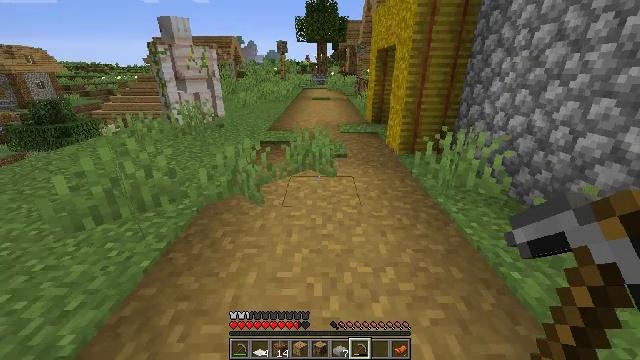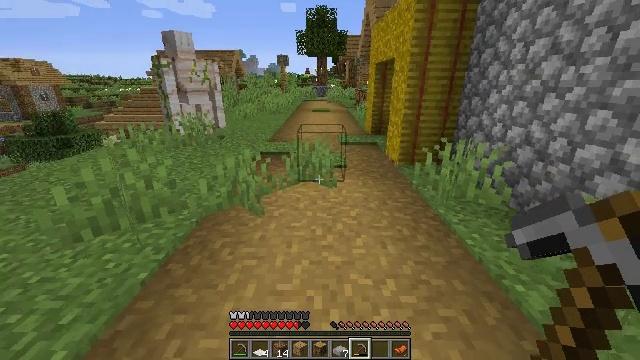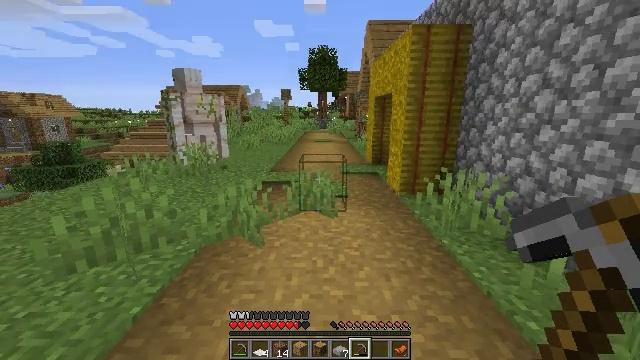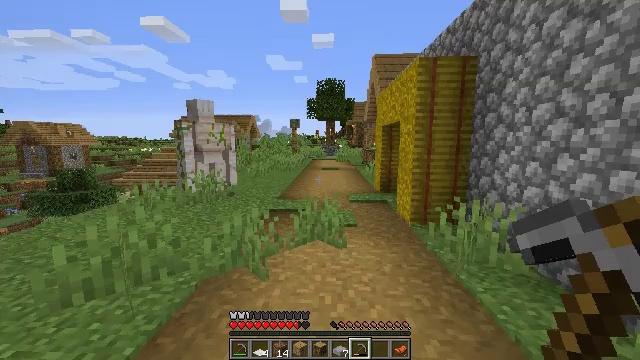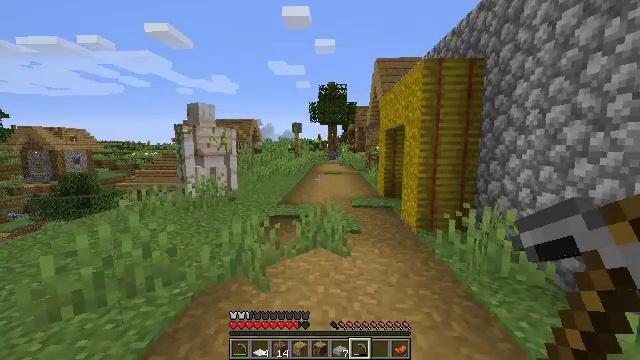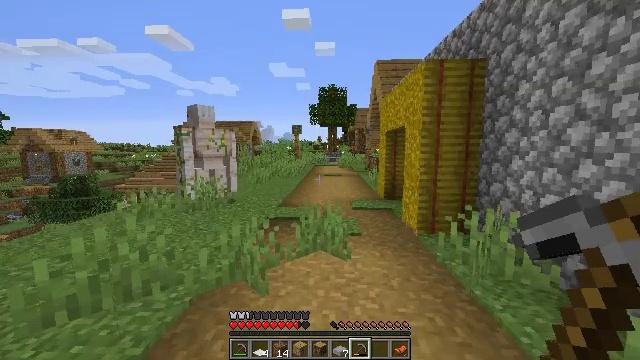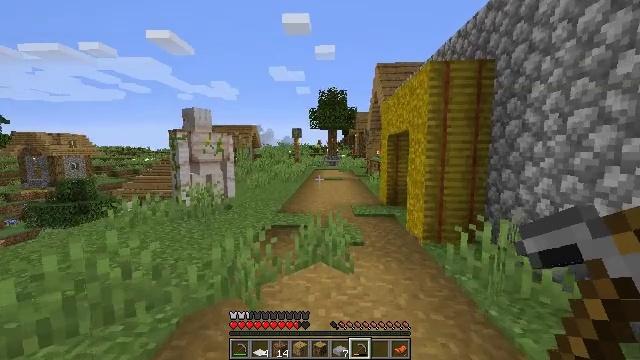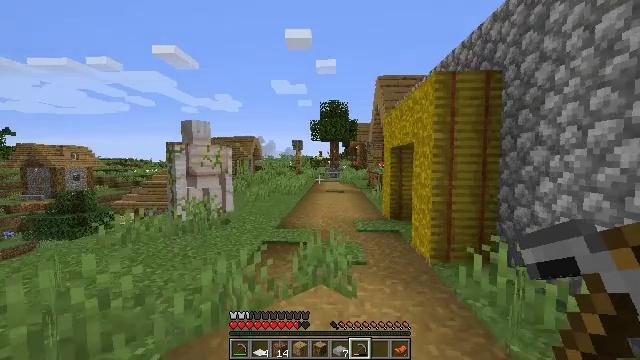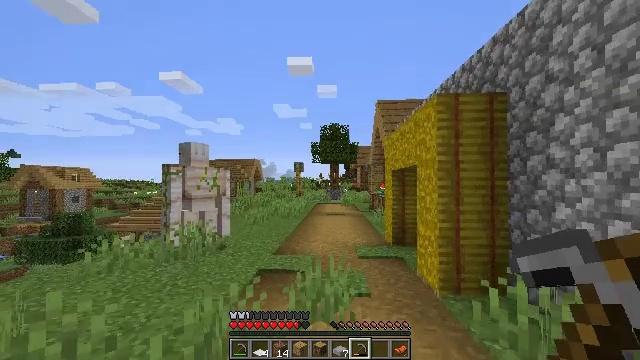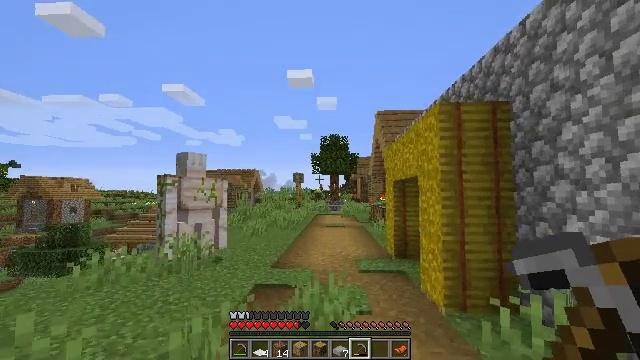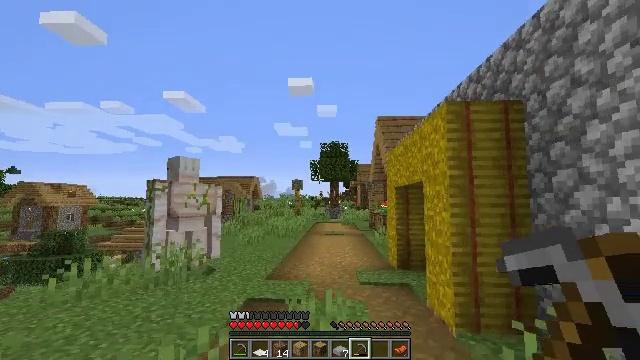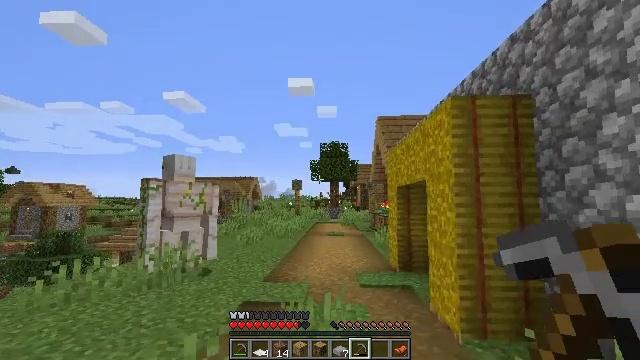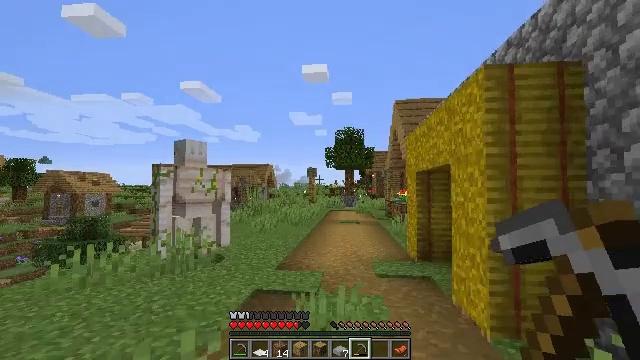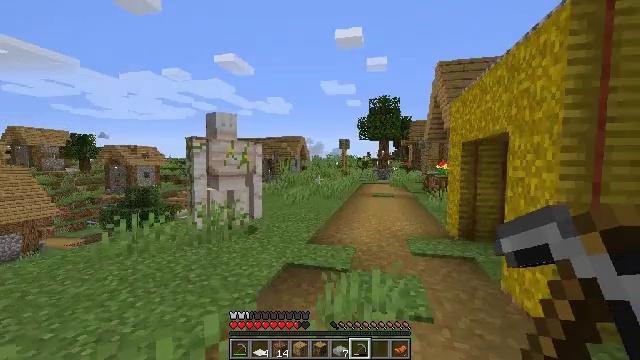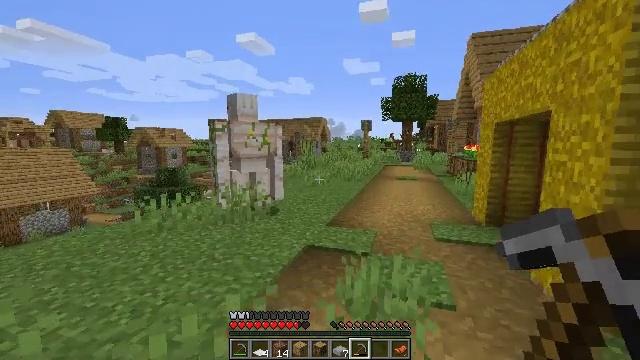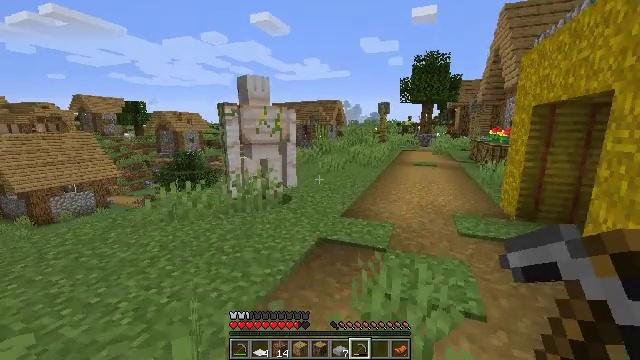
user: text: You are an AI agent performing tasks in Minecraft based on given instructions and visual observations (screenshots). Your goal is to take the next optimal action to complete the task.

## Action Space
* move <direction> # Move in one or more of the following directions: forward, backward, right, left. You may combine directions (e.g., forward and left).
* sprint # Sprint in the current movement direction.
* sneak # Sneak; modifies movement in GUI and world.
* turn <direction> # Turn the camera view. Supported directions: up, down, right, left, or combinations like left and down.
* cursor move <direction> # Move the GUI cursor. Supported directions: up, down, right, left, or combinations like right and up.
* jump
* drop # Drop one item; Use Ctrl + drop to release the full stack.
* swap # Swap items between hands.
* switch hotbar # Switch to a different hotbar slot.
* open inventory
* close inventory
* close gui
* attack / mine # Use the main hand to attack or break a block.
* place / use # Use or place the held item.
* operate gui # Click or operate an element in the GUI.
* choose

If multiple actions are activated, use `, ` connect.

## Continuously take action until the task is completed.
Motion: motion action
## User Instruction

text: Collect oak stairs from a structure.
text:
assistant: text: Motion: turn up
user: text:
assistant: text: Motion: turn up
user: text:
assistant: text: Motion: move forward, turn left and up
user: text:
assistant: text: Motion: move forward
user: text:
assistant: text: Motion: move forward
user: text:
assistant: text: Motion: move forward
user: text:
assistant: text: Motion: move forward, turn up
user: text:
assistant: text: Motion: move forward, turn up
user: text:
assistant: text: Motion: move forward, turn up
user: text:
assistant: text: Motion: move forward, turn up
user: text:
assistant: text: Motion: move forward
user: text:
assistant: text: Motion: move forward, turn left and down
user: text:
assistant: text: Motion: move forward, turn left and down
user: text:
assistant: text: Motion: move forward, turn left and down
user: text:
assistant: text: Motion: move forward, turn left and down
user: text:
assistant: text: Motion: move forward
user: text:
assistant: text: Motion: move forward and move right, jump
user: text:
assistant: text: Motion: move forward and move right, turn right and up, jump
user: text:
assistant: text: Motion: move forward and move right, turn up, jump
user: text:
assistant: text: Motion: move forward and move right, jump
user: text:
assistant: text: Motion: move forward and move right, jump
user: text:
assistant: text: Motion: move forward and move right, jump
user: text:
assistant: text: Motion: move forward and move right, turn left and down
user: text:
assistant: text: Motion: move forward and move right, turn left and down
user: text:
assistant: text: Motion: move forward and move right, turn left and down
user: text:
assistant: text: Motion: move forward and move right
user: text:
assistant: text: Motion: move forward and move right
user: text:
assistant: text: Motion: move forward and move right
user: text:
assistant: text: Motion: move forward and move left
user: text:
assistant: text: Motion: move forward and move left